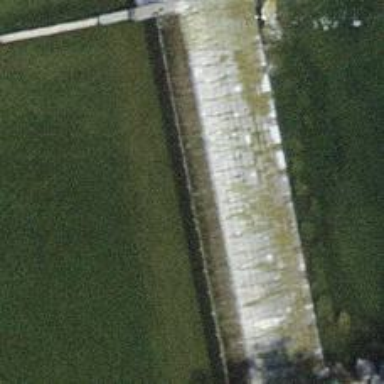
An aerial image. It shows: Weir along the waterway.